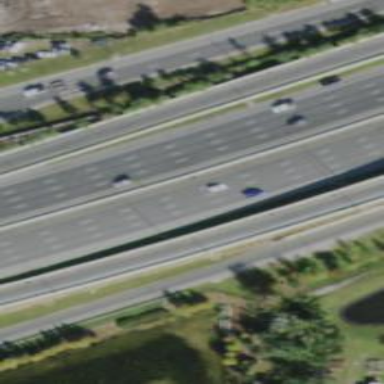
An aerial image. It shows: Asphalt motorway.